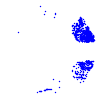
Particle: pion